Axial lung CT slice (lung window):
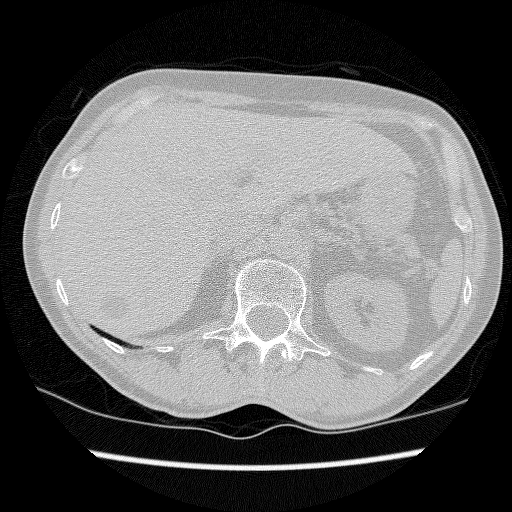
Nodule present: no